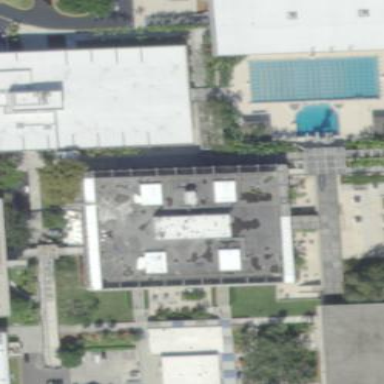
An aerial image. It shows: College building.